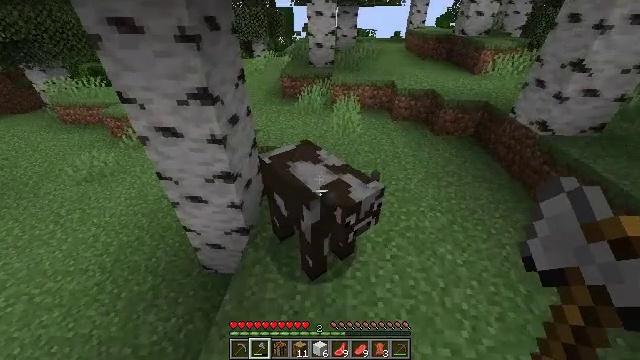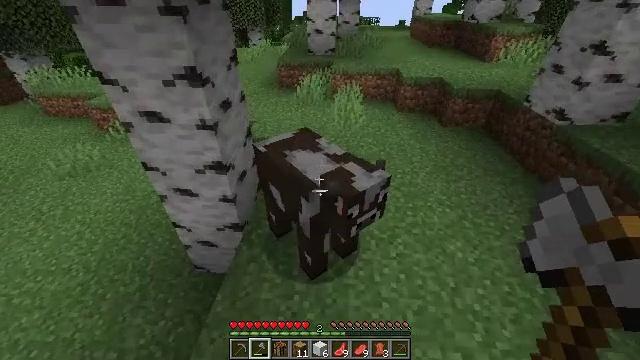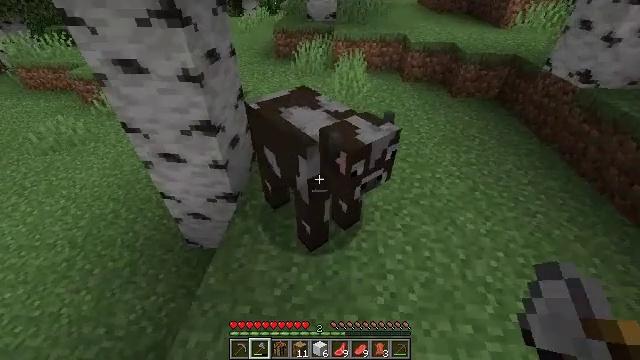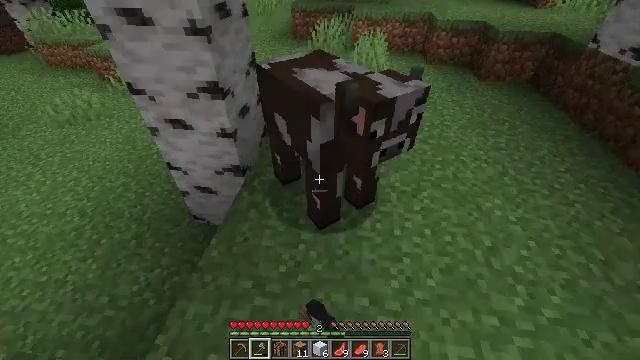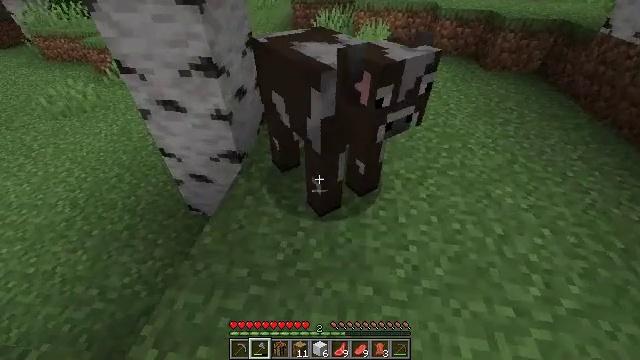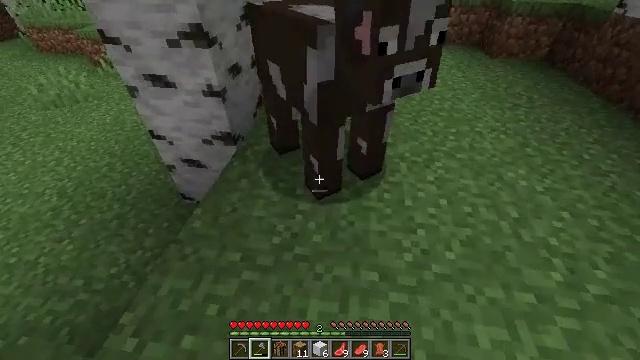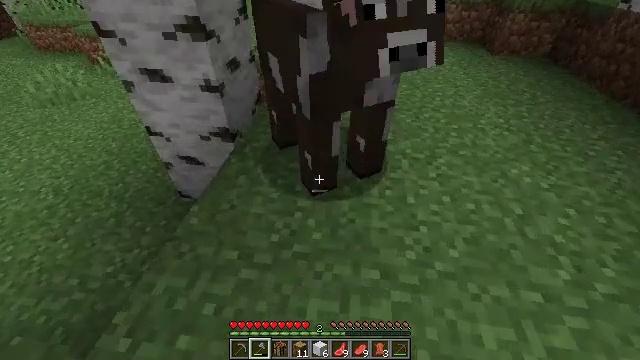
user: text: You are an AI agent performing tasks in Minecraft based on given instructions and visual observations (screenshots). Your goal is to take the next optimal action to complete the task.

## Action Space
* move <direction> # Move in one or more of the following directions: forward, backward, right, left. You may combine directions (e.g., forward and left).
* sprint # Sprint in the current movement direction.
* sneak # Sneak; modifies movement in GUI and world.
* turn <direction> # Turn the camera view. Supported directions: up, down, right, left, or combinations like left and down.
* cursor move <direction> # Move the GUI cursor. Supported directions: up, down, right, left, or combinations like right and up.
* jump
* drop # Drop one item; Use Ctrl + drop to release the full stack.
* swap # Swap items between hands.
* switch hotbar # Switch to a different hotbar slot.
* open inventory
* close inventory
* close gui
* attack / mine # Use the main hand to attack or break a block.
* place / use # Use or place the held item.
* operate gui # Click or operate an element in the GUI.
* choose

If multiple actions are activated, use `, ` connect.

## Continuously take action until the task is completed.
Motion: motion action
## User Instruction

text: Kill the cow.
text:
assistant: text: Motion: no_op
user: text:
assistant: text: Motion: turn down, attack / mine
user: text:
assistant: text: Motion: turn left and down, attack / mine
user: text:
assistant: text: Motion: attack / mine
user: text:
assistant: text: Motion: no_op
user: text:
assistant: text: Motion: no_op
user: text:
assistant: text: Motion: no_op